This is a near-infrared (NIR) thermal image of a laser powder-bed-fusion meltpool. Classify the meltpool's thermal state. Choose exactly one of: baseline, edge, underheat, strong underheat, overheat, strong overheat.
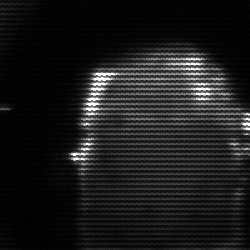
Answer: baseline